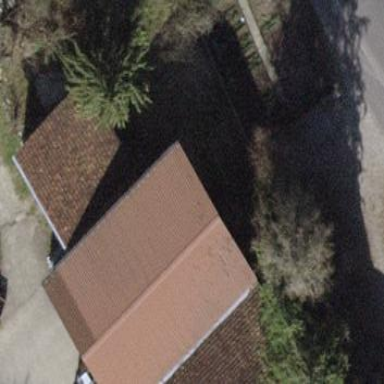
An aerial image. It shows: Gabled roof on farm auxiliary building.